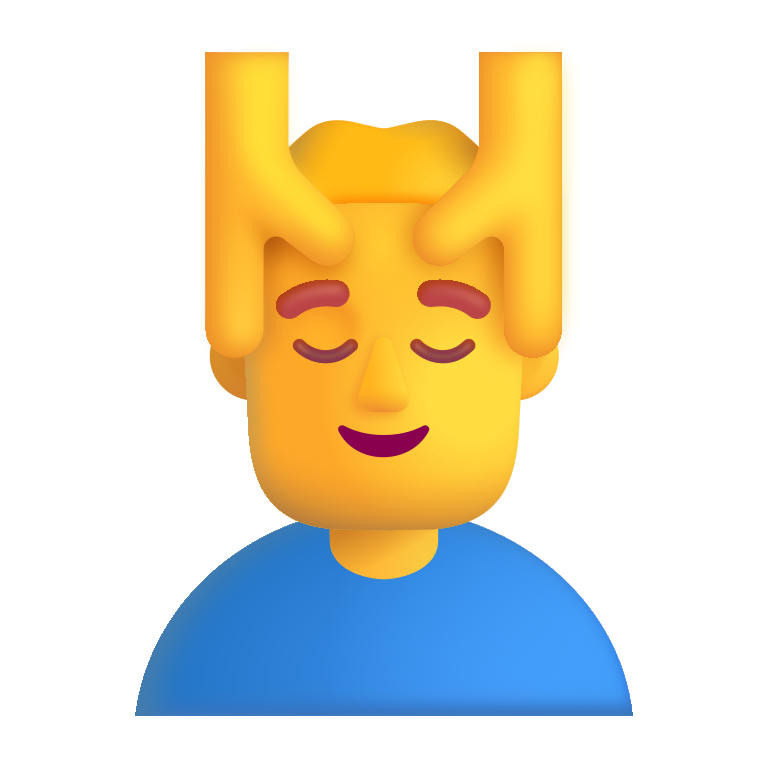
man getting massage color default